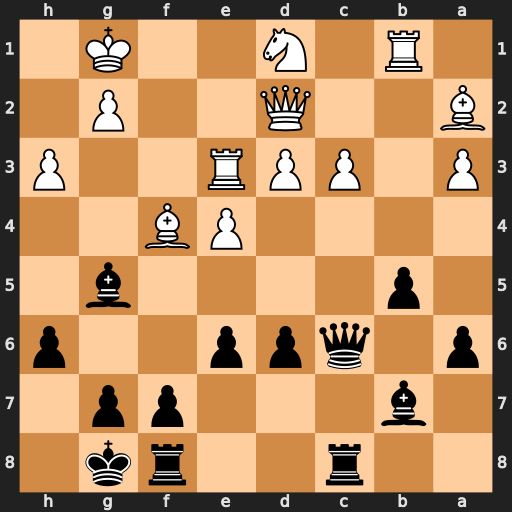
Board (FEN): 2r2rk1/1b3pp1/p1qpp2p/1p4b1/4PB2/P1PPR2P/B2Q2P1/1R1N2K1
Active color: b
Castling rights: -
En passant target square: -
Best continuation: Bxf4